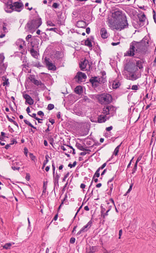
Tumor epithelial tissue: yes
Tumor-associated stroma tissue: yes
Normal tissue: no